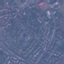
Land use / land cover class: Residential